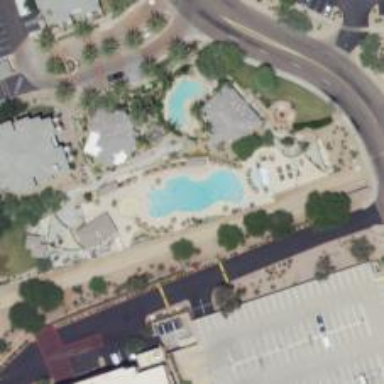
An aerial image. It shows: Swimming pool located in leisure land.